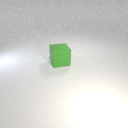
large green rubber cube